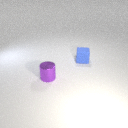
small purple metal cylinder in front of small blue rubber cube